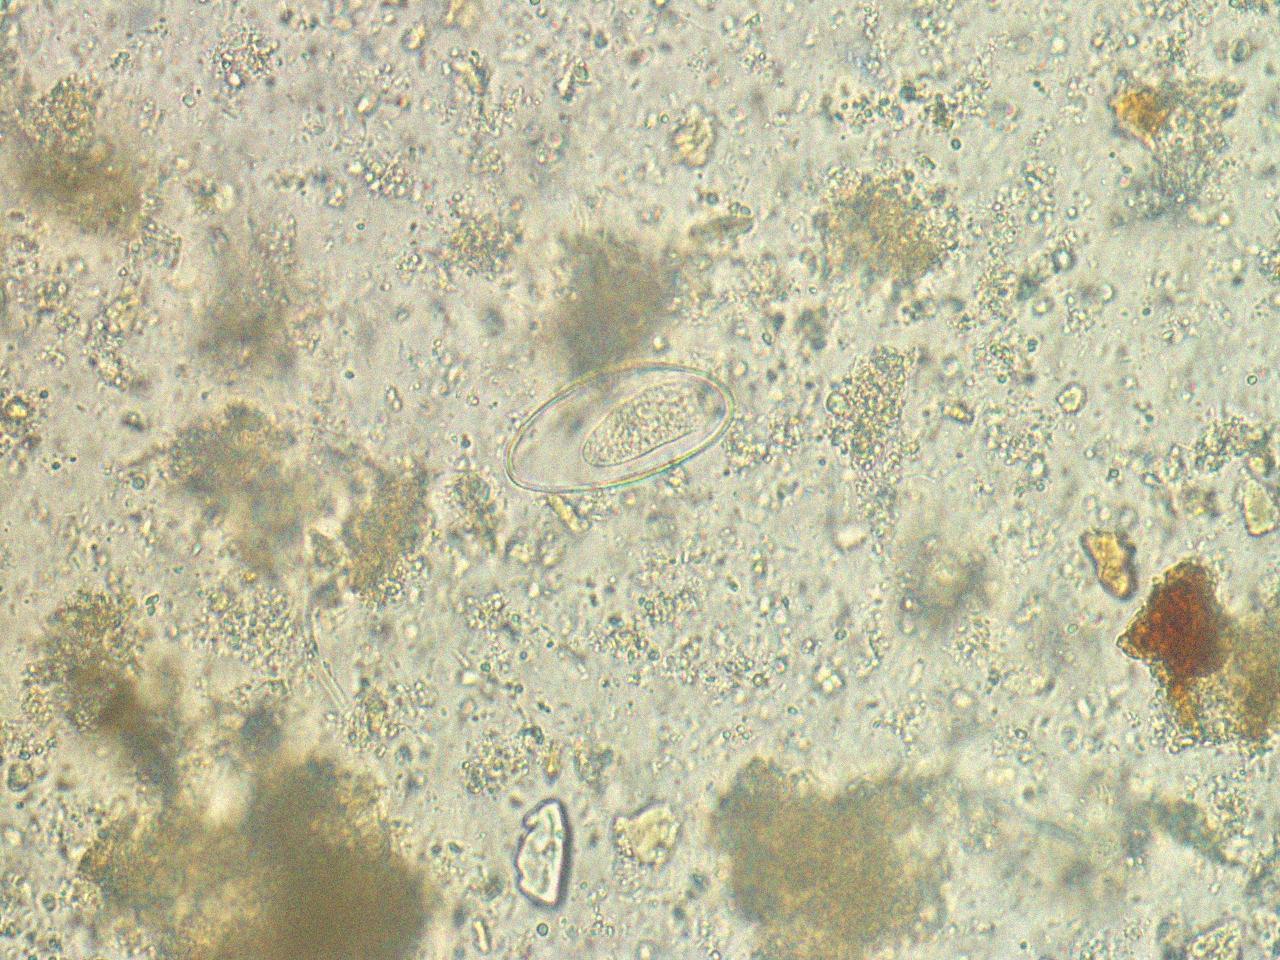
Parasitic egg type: Enterobius vermicularis